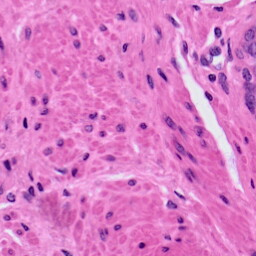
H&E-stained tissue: Prostate